Question: Given this example here: <URL> I would like to make a selection without the "selection box" that appears when you click 'n drag. Namely, when I click on number 5 and drag to number 6 and then to 10 I get this:

where in fact what i would like to is drag from 5 to 6 to 10 and have only them selected without 9.
I searched the docs and couldn't find that option, and my google skills didn't bring me any luck, and I thought this must have been already done it's just so happens I can't grasp it on my own or find an existing solution, so any help here is appreciated (not saying you should do the research for me, am just hoping someone dealt with this before so he can point me to the right direction).
It also could be I'm missing the point in trying to accomplish this with jquery UI but this was the first such example I found that fits (kind of) what I want to accomplish.
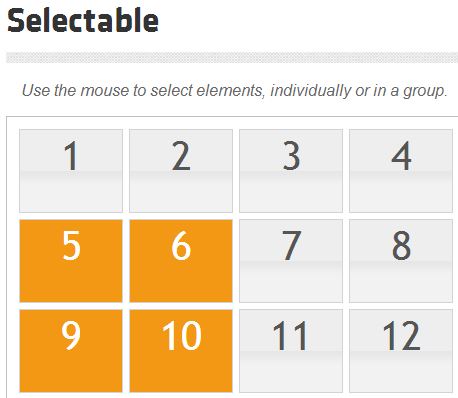
Answer: First, you might want to hide '.ui-selectable-helper' or change the CSS:
'''
.ui-selectable-helper{display:none;}
'''
Next, do something like this:
'''
$(function() {
var _mousedown = false;
$('#selectable').selectable({
start: function(event,ui){
_mousedown=true;
},
stop: function(event,ui){
_mousedown=false;
$('.ui-selected').removeClass('ui-selected');
$('.selecting').addClass('ui-selected');
},
selecting: function(event,ui){
if($('.ui-selecting').length == 1)
$(ui.selecting).addClass('selecting');
$('.ui-selecting').removeClass('ui-selecting');
$('.selecting').addClass('ui-selecting');
},
unselecting: function(event,ui){
if($(ui.unselecting).hasClass('selecting'))
$(ui.unselecting).removeClass('selecting');
}
});
$('#selectable').on('mouseenter', '.ui-selectee', function(){
if(_mousedown)
$(this).addClass('selecting');
});
});
'''
DEMO:
<URL>
<URL>
Let me know if you have any questions!
---
## ***UPDATE:***
'.selectable()' is not able to do what you are looking for. However, here is something I created. Hope it helps!
JAVASCRIPT:
'''
$(function() {
var _mousedown = false,
_last=null;
$('#selectable li').mousedown(function(){
_mousedown = true;
$('.ui-selected').removeClass('ui-selected');
$('#selectable li').attr('unselectable', 'on').css('user-select', 'none');
$(this).addClass('ui-selecting');
}).mouseup(function(){
_mousedown=false;
$('.ui-selecting').addClass('ui-selected').removeClass('ui-selecting');
$('#selectable li').removeAttr('unselectable style');
}).mouseenter(function(){
if(_mousedown){
if($(this).hasClass('ui-selecting'))
$(_last).removeClass('ui-selecting');
$(this).addClass('ui-selecting')
}
}).mouseleave(function(){
if(_mousedown){
_last = $(this)[0];
$(this).addClass('ui-selecting');
}
});
});
'''
DEMO:
<URL>
---
## ***UPDATE #2:***
If you want to use this on a mobile device, I recommend changing up the format entirely to avoid any possible pitfalls. Here is how I would go about it:
JAVASCRIPT:
'''
$(function() {
var _clicked = false;
$('#btn_select').click(function(){
_clicked = false;
$(this).hide();
$('#selectable li').removeAttr('unselectable style');
$('.ui-selecting').addClass('ui-selected').removeClass('ui-selecting');
});
$('#selectable li').click(function(){
if(!_clicked){
_clicked = true;
$('.ui-selected').removeClass('ui-selected');
$('#selectable li').attr('unselectable', 'on').css('user-select', 'none');
$('#btn_select').show();
}
if($(this).hasClass('ui-selecting')){
$(this).removeClass('ui-selecting');
}else{
$(this).addClass('ui-selecting');
}
});
});
'''
*NOTE: you might want a '$('body').click()' to act as the end_selection button.
DEMO:
<URL>